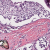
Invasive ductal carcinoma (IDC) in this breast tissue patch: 0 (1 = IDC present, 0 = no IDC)